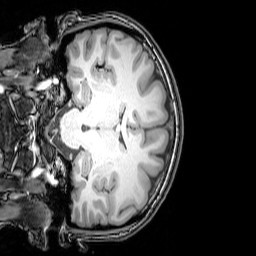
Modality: T1w
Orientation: coronal
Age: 25
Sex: female
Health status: healthy
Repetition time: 0.081 s
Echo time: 0.037 s